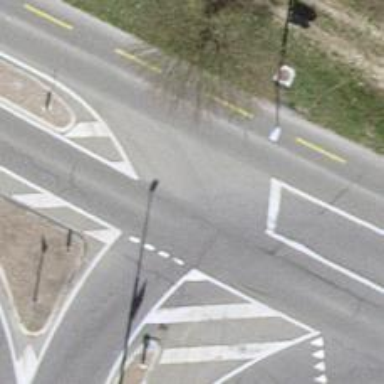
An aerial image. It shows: Primary highway with dedicated lane for cyclists on the left.